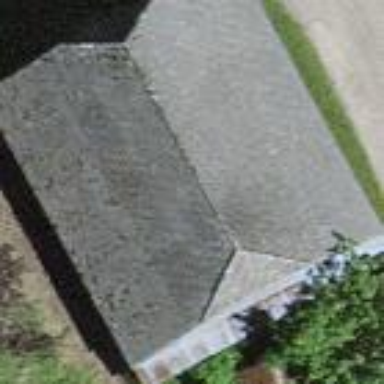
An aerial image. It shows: Barn.